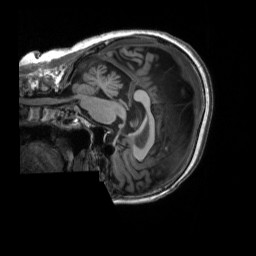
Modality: T1w
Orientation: sagittal
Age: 74
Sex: female
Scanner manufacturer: siemens
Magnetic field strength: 3 T
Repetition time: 2.5 s
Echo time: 0.00248 s